Question: I am trying to send 1 bit from my pc (192.168.0.2) to Siemens network input (IP: 192.168.0.11:504) with Python. But i can't get it work. The goal is to send bit via modbus connection to trigger BO31 condition.

My Python code:
'''
import socket
from umodbus import conf
from umodbus.client import tcp
# Enable values to be signed (default is False).
conf.SIGNED_VALUES = True
### Creating connection
sock = socket.socket(socket.AF_INET, socket.SOCK_STREAM)
sock.connect(('192.168.0.11', 504))
message = tcp.write_multiple_coils(slave_id=1, starting_address=1, values=[1, 0, 0, 0])
# Response depends on Modbus function code. This particular returns the
# amount of coils written, in this case it is.
response = tcp.send_message(message, sock)
print(response)
sock.close()
print("Transfer finished")
'''
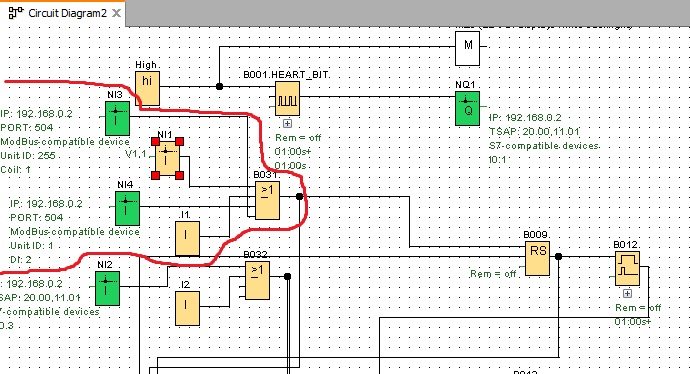
Answer: As per my comment 'tcp.write_multiple_coils(slave_id=1, starting_address=1, values=[1, 0, 0, 0])' writes four coils (1/true to coil 1 then 0/false to coils 2,3 & 4); to write a single coil either use 'write_single_coil' or 'tcp.write_multiple_coils(slave_id=1, starting_address=1, values=[1])' (which is best depends upon your device; not all devices implement both functions but I'd suggest starting with 'write_single_coil').